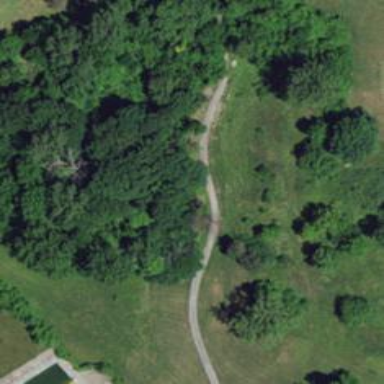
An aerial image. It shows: Path used for both walking and golf.